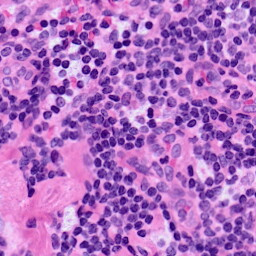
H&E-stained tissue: LymphNode